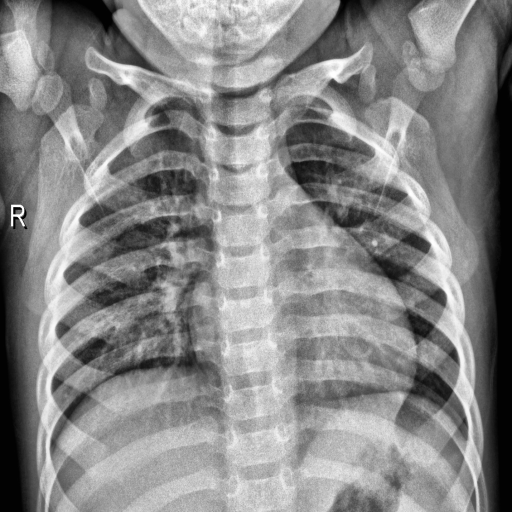
Finding: NORMAL